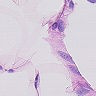
Metastatic tissue present: no